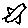
Label: bird